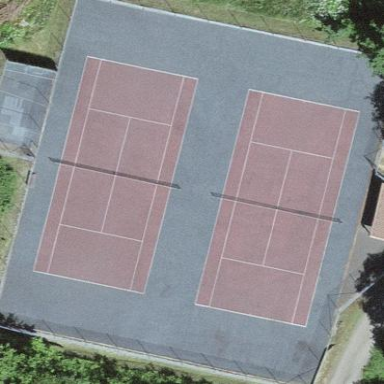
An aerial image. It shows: Tennis court on pitch.